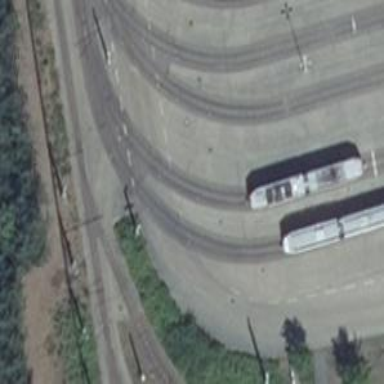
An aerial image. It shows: Tram railway with contact lines for electrification.